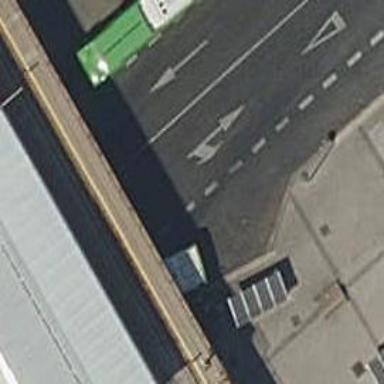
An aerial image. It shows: Public transport stop position.